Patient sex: F
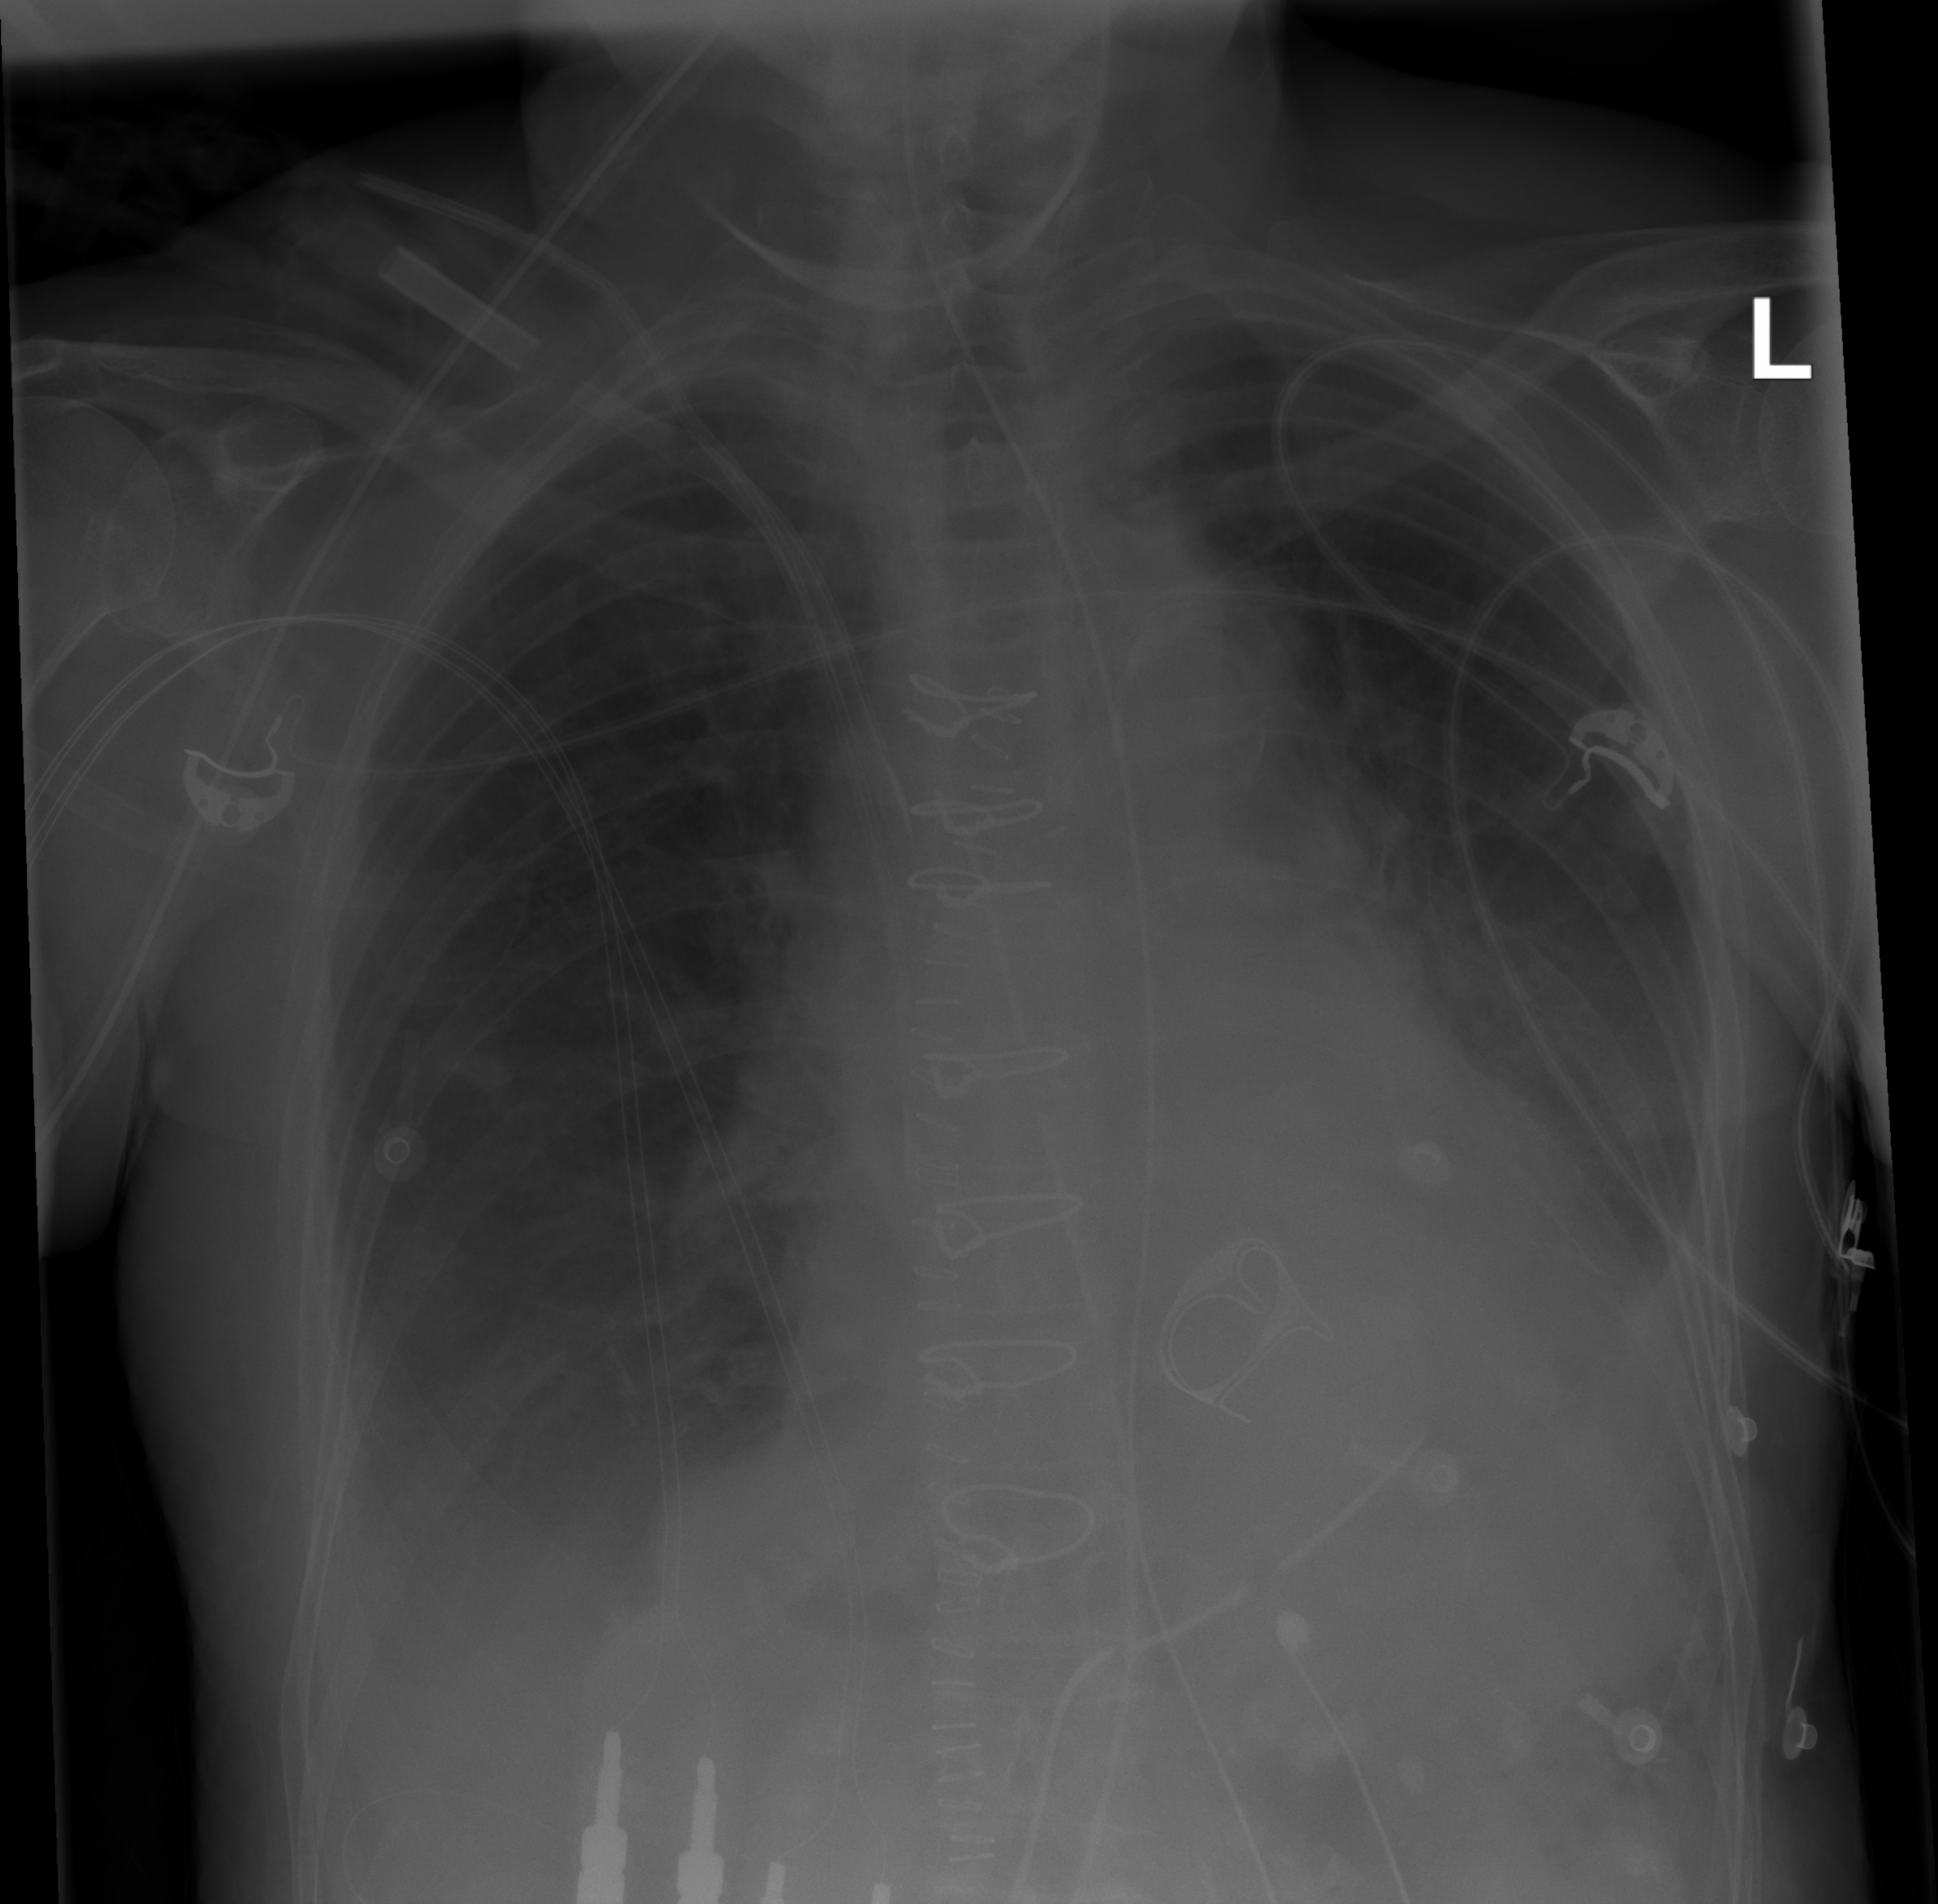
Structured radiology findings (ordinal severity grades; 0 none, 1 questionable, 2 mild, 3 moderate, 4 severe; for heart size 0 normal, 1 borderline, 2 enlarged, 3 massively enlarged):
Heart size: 2
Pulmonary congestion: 1
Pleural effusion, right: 3
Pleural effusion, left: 2
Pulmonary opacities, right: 0
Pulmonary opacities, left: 0
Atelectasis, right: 2
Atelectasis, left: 2